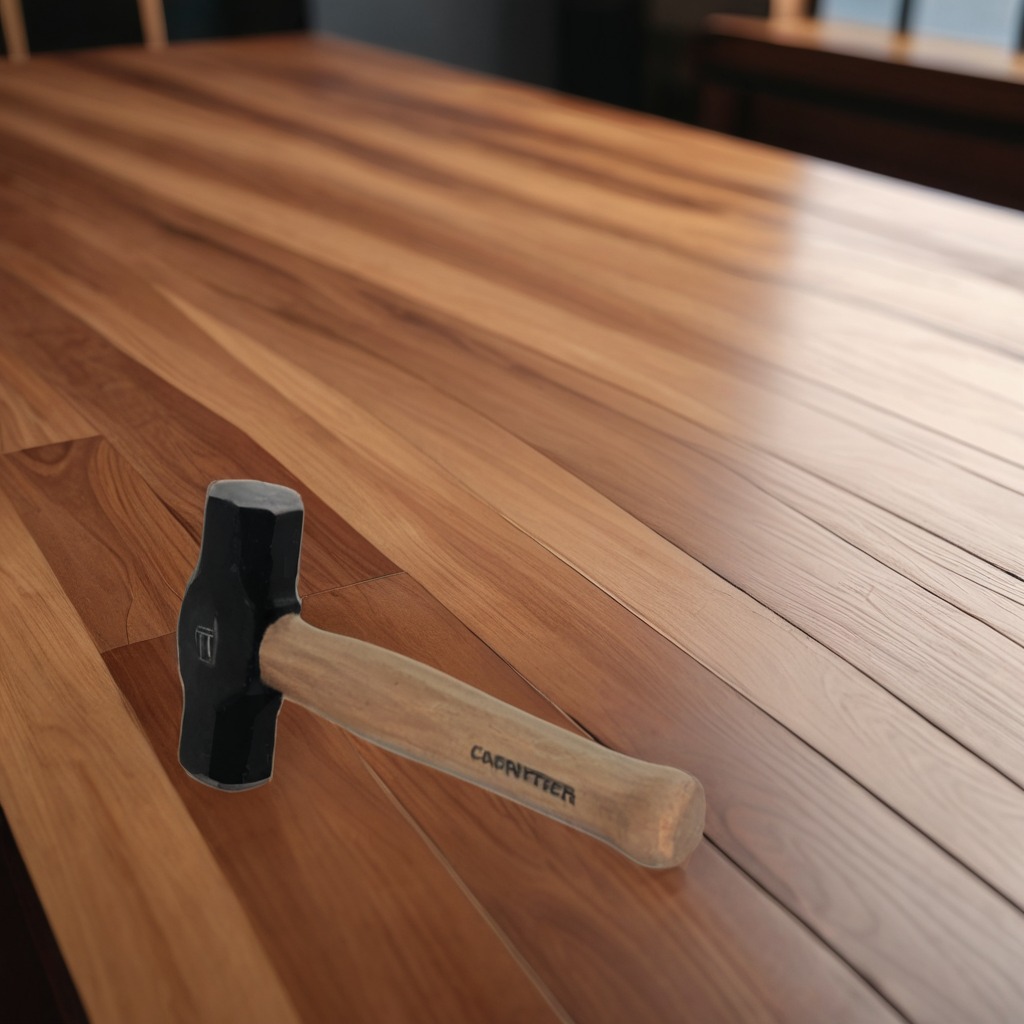
A hammer lies on the wooden table in a carpentry studio.